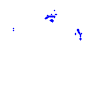
Particle: kaon